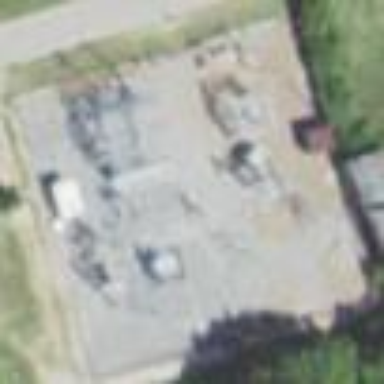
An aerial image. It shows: Distribution level power substation surrounded by fence.